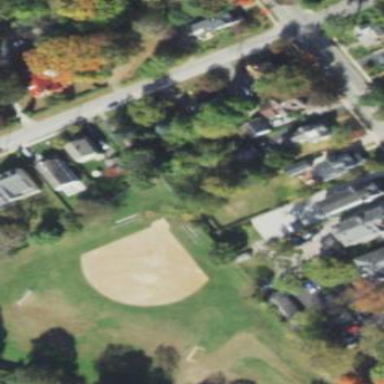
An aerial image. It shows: Baseball pitch for leisure land activities.